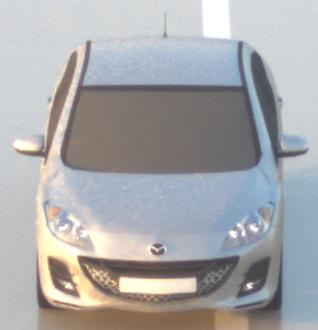
Make: Mazda
Model: 3 1.6
Detailed model: 3 (BL)
Model produced from: 2009/05
Model produced until: 2010/12
Doors: 5
Color: white
Road condition: wet road
Daytime: sunrise or sunset
Contrast: medium contrast